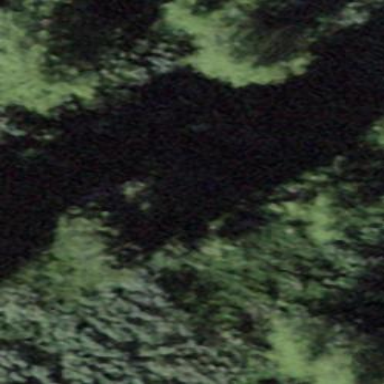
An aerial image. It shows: Forest area.